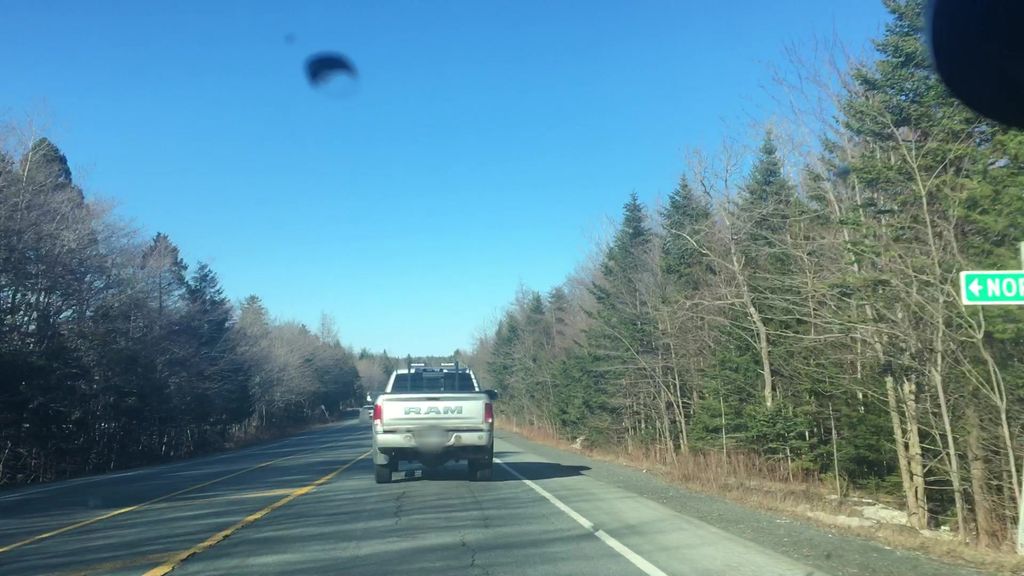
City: halifax